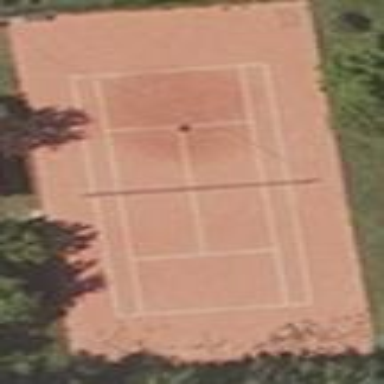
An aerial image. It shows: Tennis court on pitch.